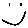
Label: smiley face